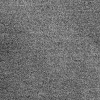
Atmospheric dust classification: dusty